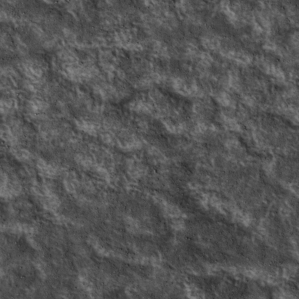
Label: non_frost